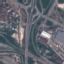
Land use / land cover: Highway